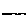
Label: line